Question: I get this error when I try to validate my iPad app archive that I have build with XCode 4:
> "TVGuidePlusHD" does not contain a single-bundle application or
contains multiple products. Please select another archive, or adjust
your scheme to create a single-bundle application.
I know about the "Skip install" setting, but still it fails for me.
The contents of the archive are these:

So is the problem the tvguide.db file? This is my .sql document which is compiled automatically to a sqlite db file and actually is supposed to be copied to the application bundle only.
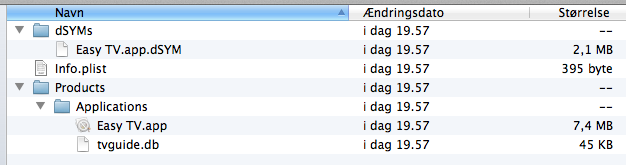
Answer: I'll answer my own question.
After making sure that the tvguide.db file is not inside the "Applications" folder, then the archive is considered a single-bundle application and is validated correctly.